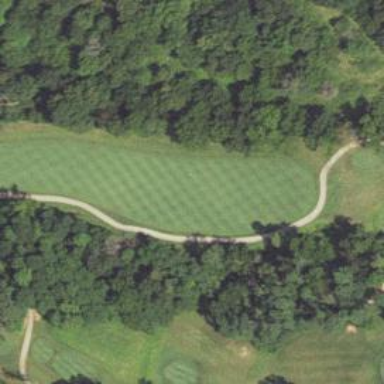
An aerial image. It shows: Area with grass used as rough in golf course.